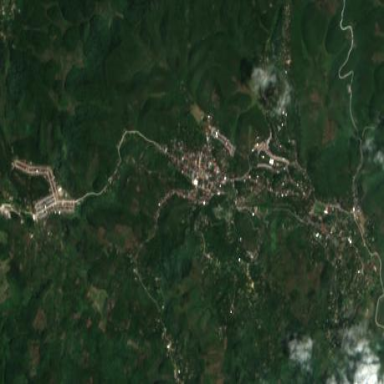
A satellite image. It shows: Town.